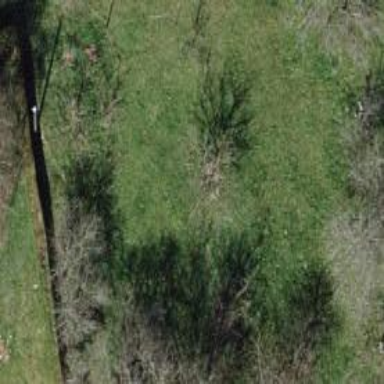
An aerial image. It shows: Single tag "natural: tree."